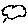
Label: cloud